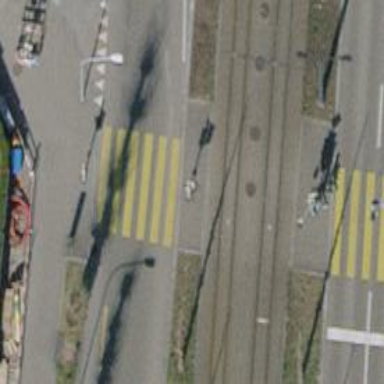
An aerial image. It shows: Crossing with zebra markings controlled by traffic signals.